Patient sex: F
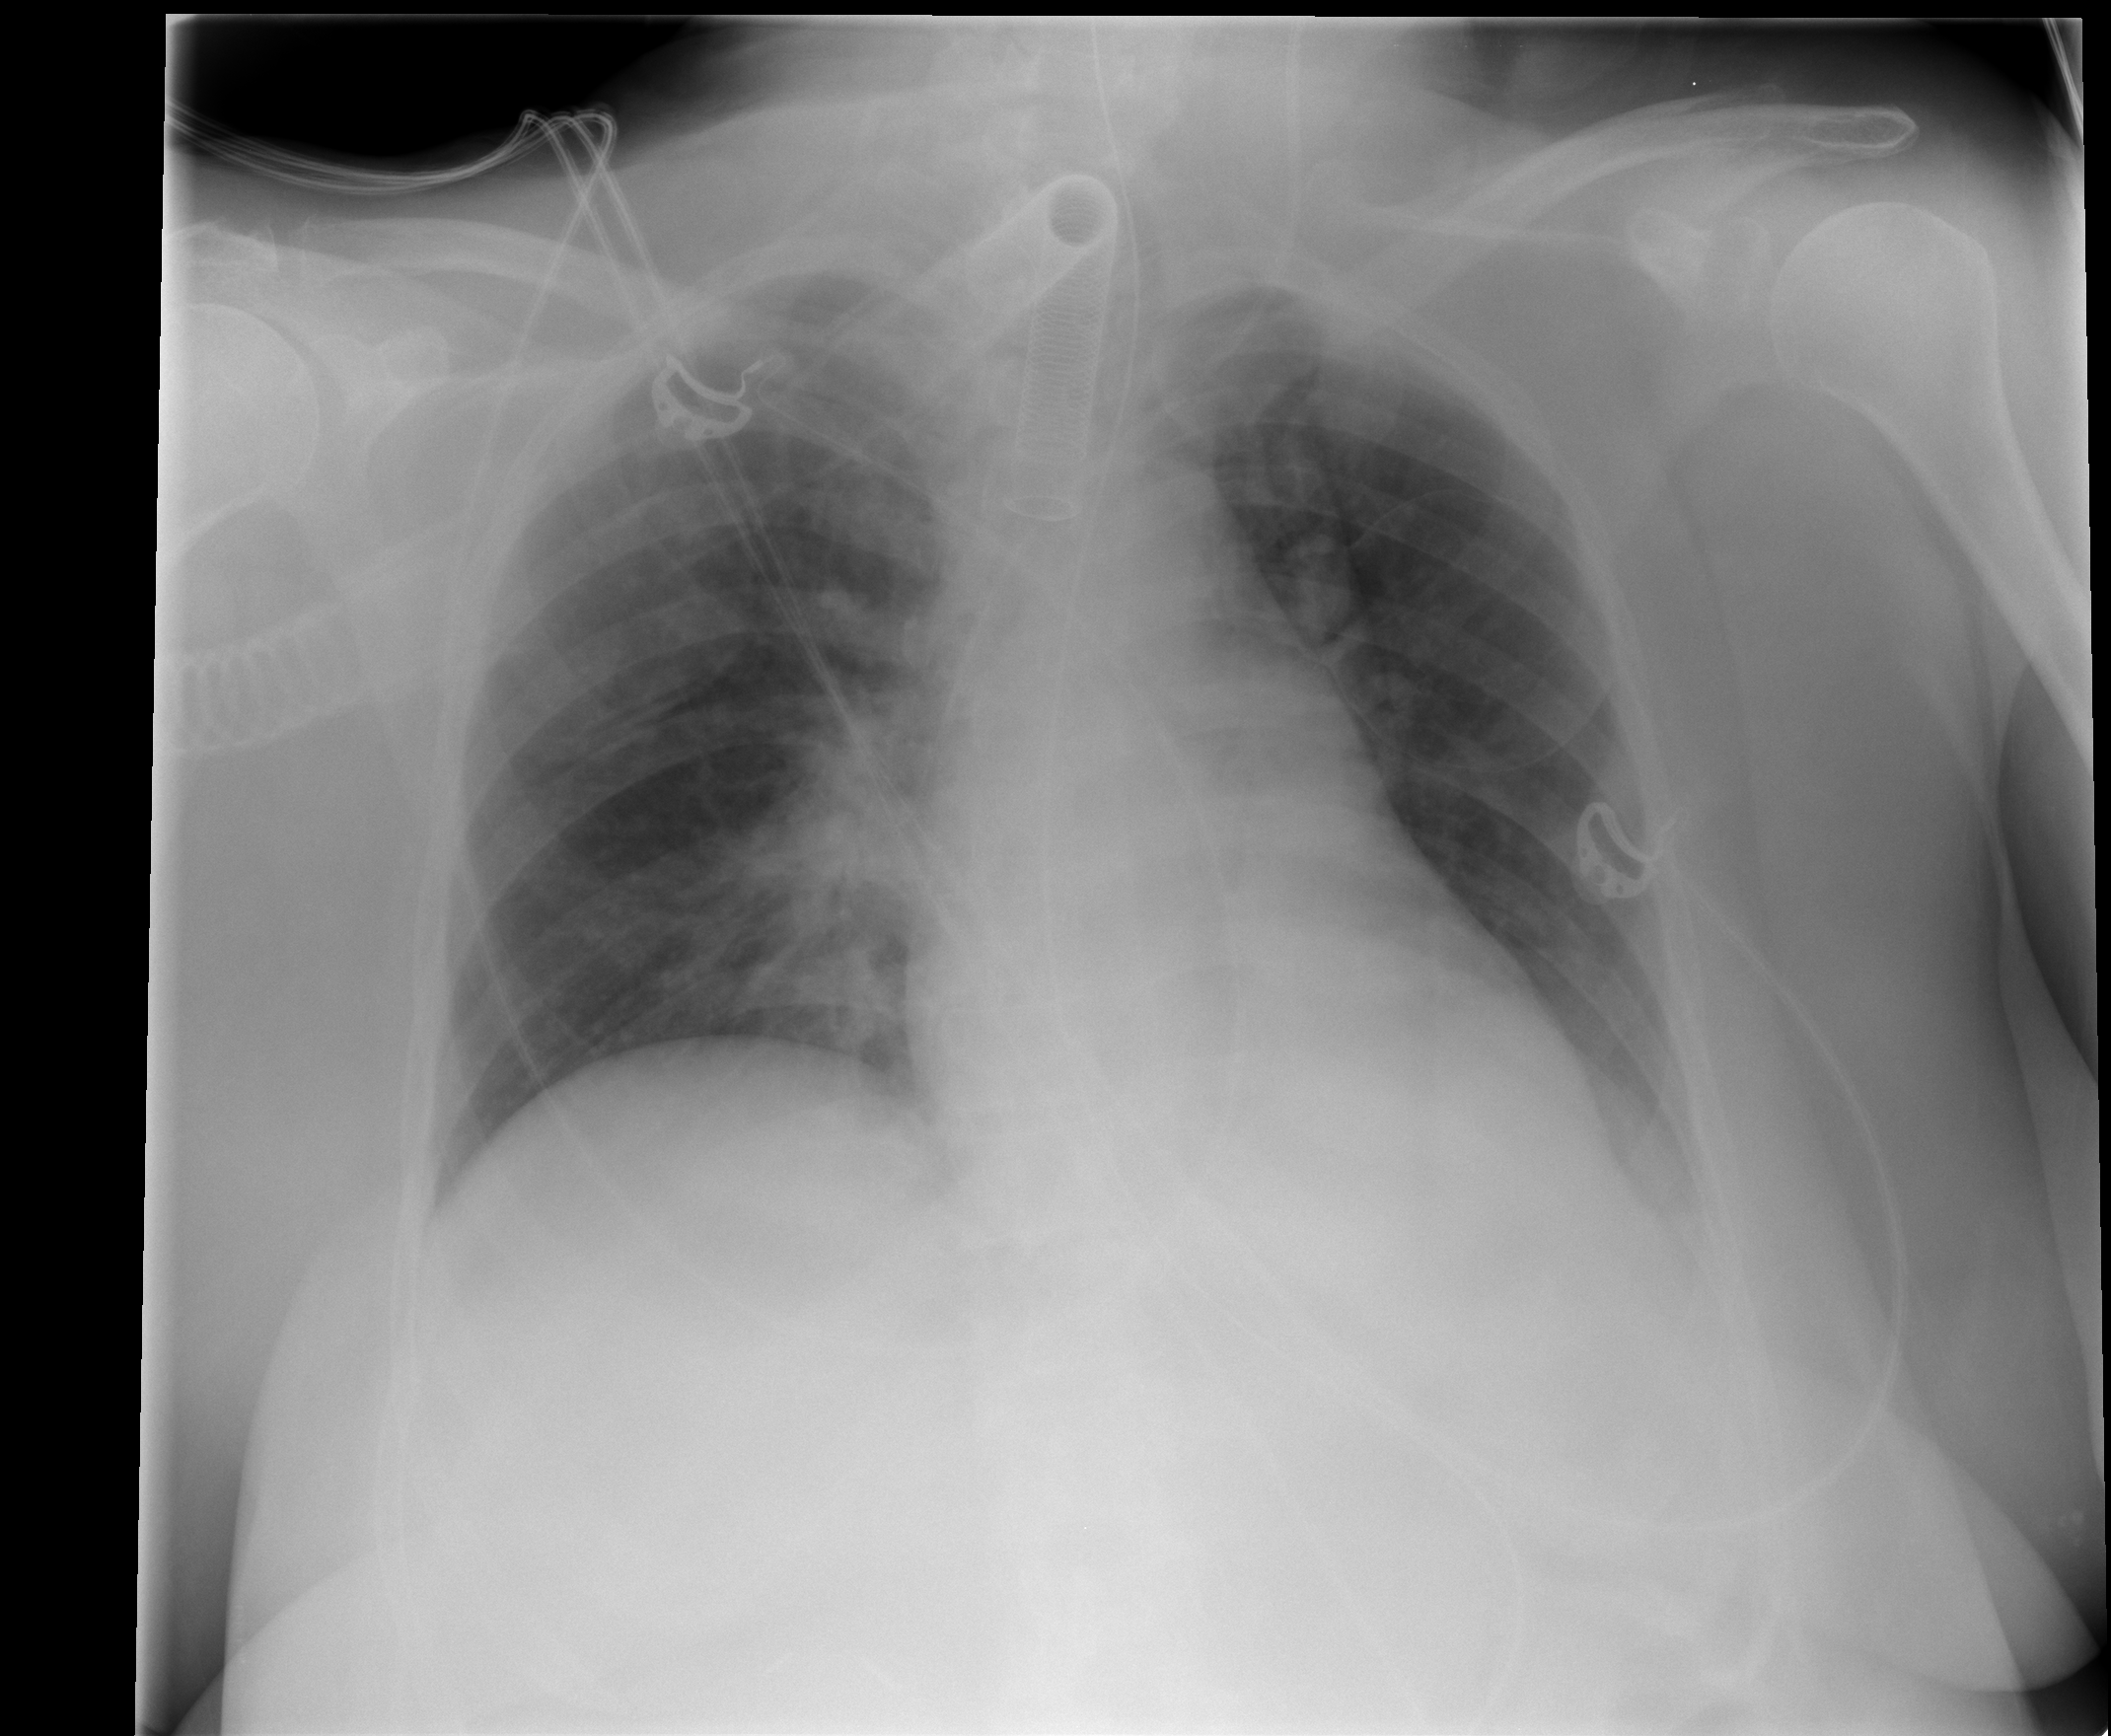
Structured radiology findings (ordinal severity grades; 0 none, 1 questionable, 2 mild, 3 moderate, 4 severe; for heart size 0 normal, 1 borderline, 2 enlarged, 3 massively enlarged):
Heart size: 0
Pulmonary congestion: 0
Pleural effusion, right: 0
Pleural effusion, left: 0
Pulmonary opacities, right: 2
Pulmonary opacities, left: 0
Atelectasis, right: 0
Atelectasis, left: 0